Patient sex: M
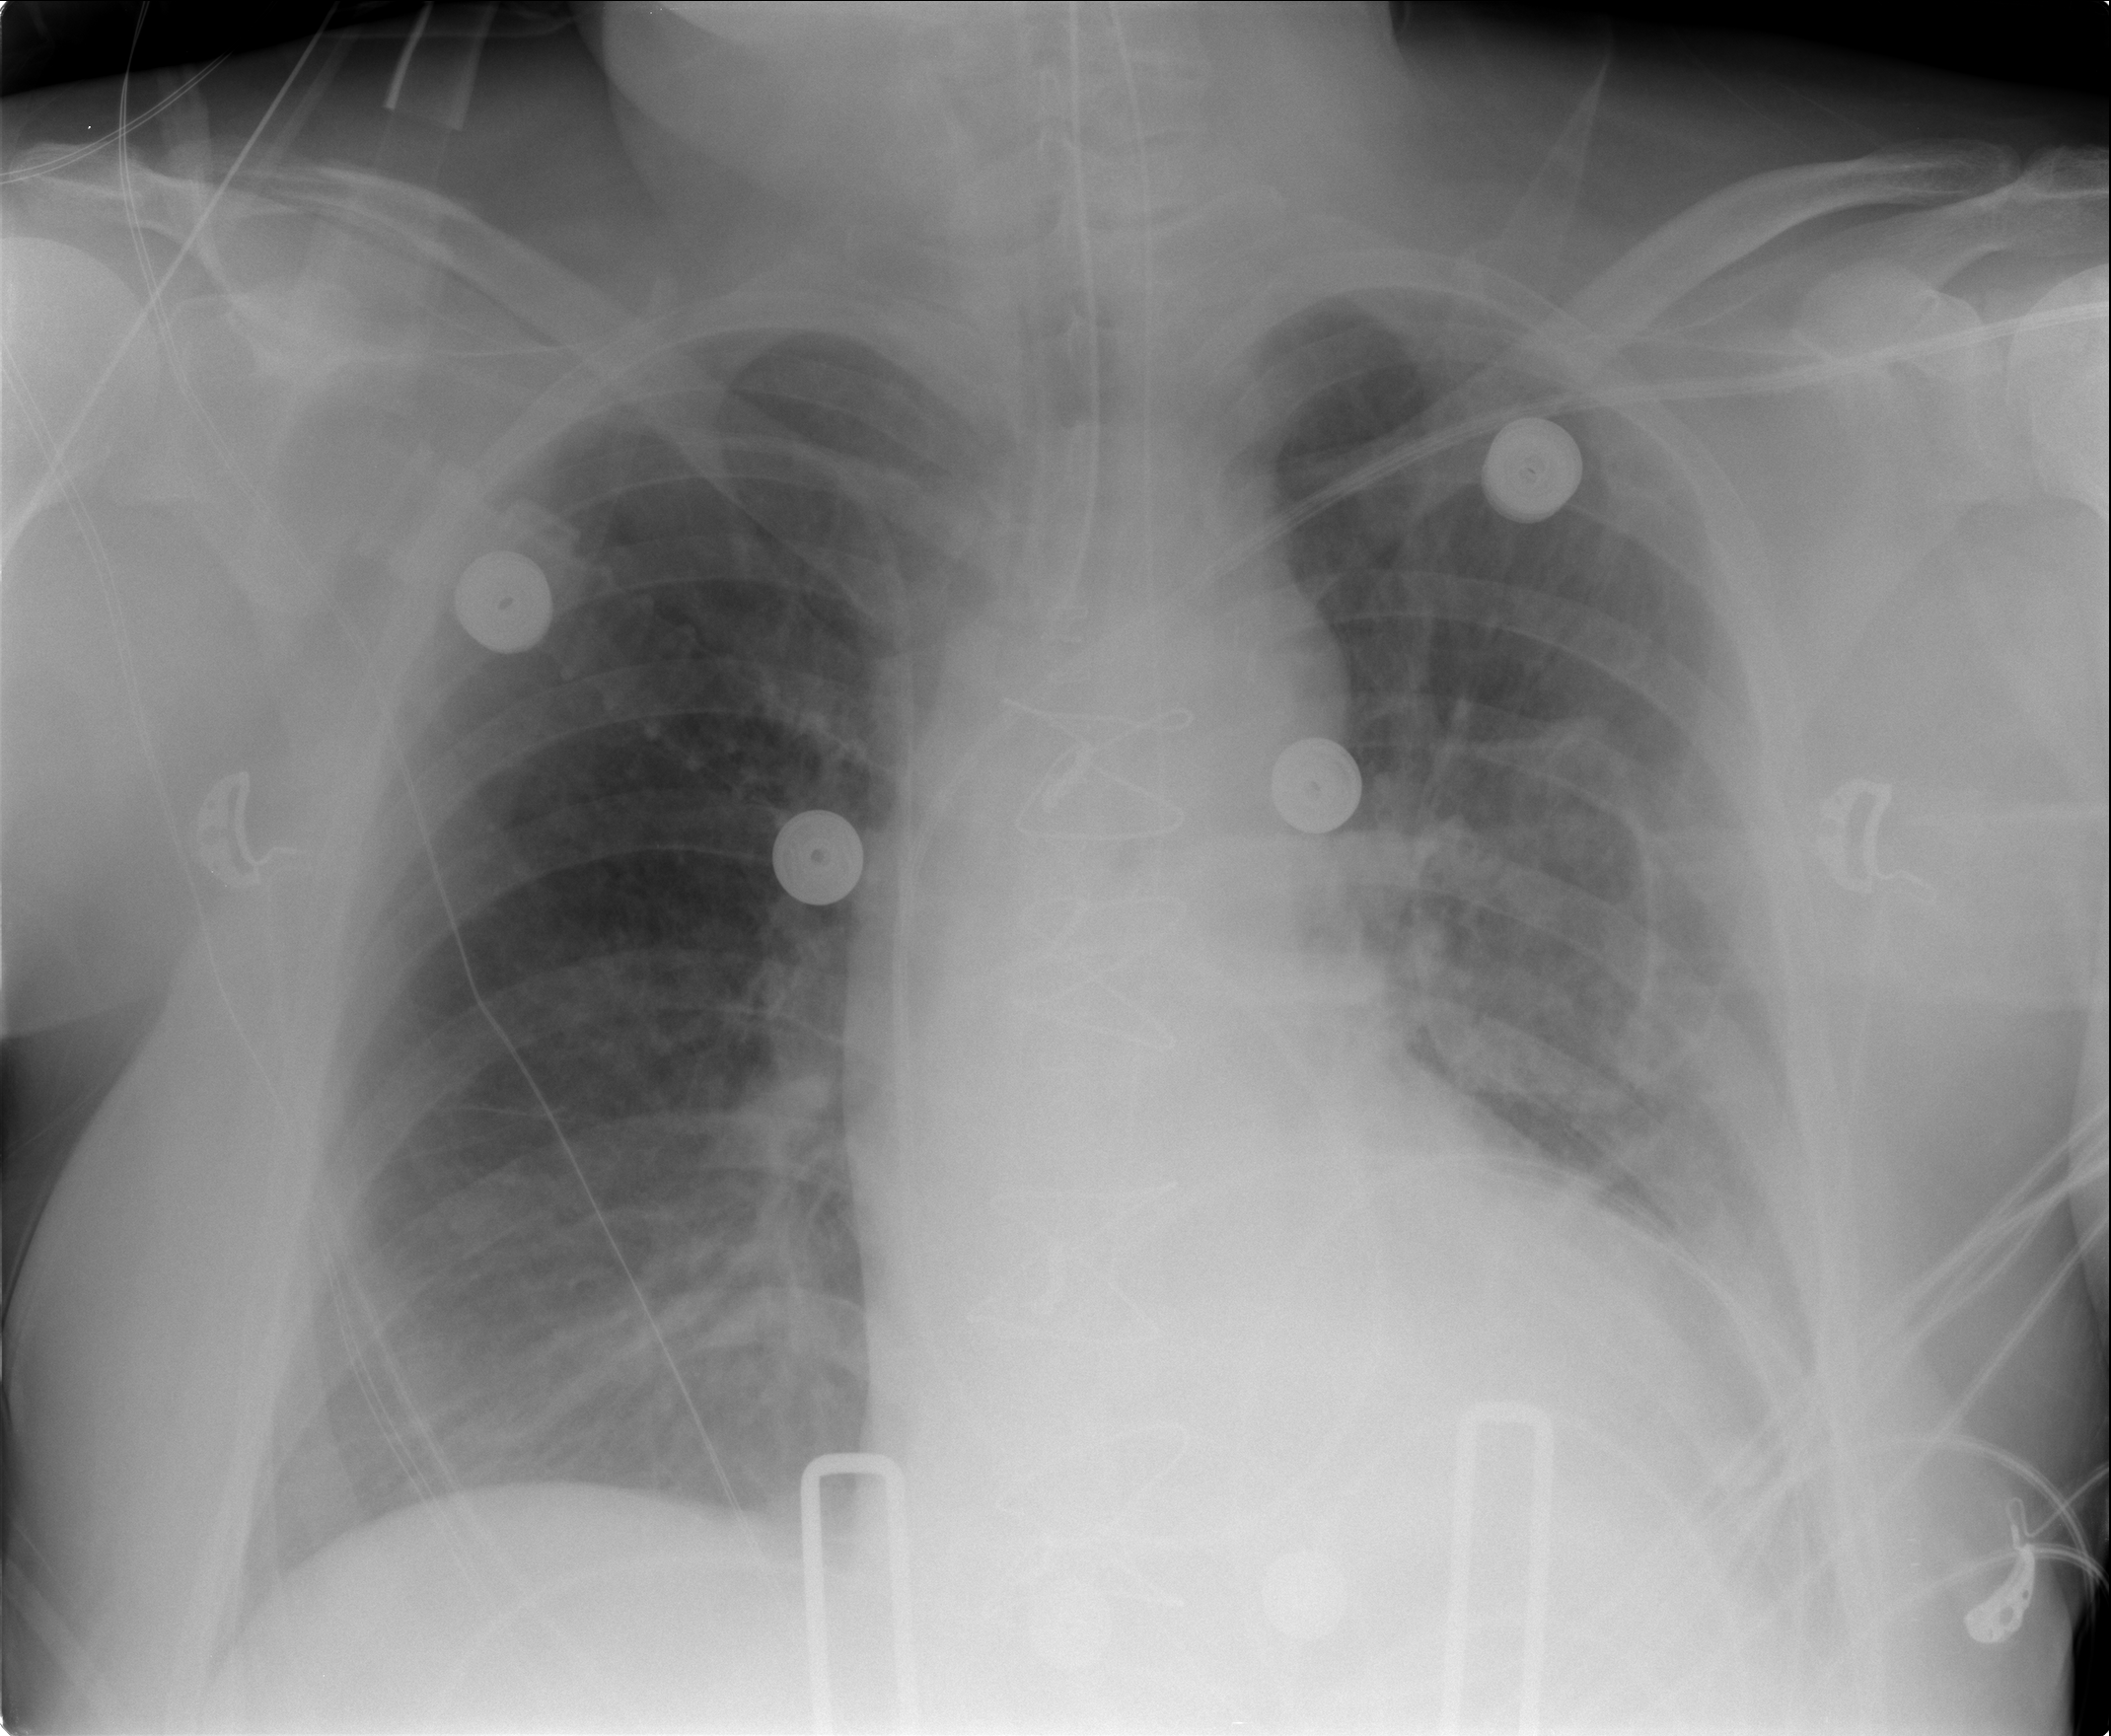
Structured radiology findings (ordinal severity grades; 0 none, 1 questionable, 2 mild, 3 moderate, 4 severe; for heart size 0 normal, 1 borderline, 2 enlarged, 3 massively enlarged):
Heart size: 2
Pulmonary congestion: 3
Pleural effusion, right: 0
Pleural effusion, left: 2
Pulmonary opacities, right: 2
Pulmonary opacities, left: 2
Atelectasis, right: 2
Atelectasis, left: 2